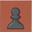
Piece: bP